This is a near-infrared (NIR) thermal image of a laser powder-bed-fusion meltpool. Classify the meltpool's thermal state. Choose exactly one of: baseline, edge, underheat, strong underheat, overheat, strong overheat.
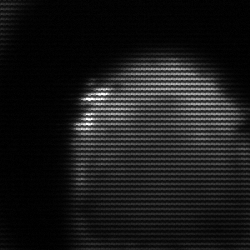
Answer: edge